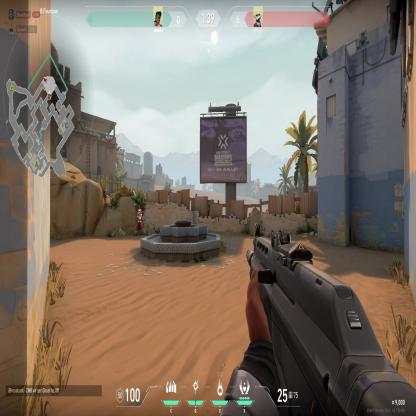
Label: enemy